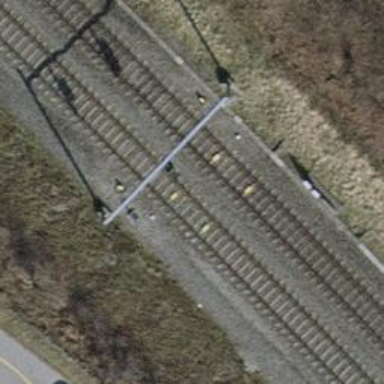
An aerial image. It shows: Railway signal.